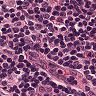
Metastatic tissue present: no